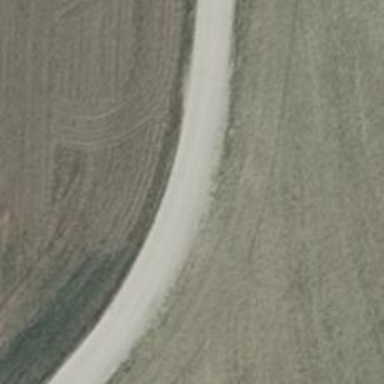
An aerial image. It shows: Service road with pebblestone surface.